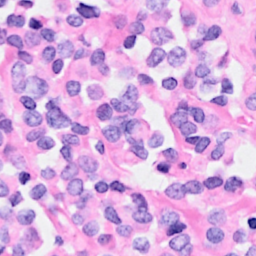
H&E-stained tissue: Breast